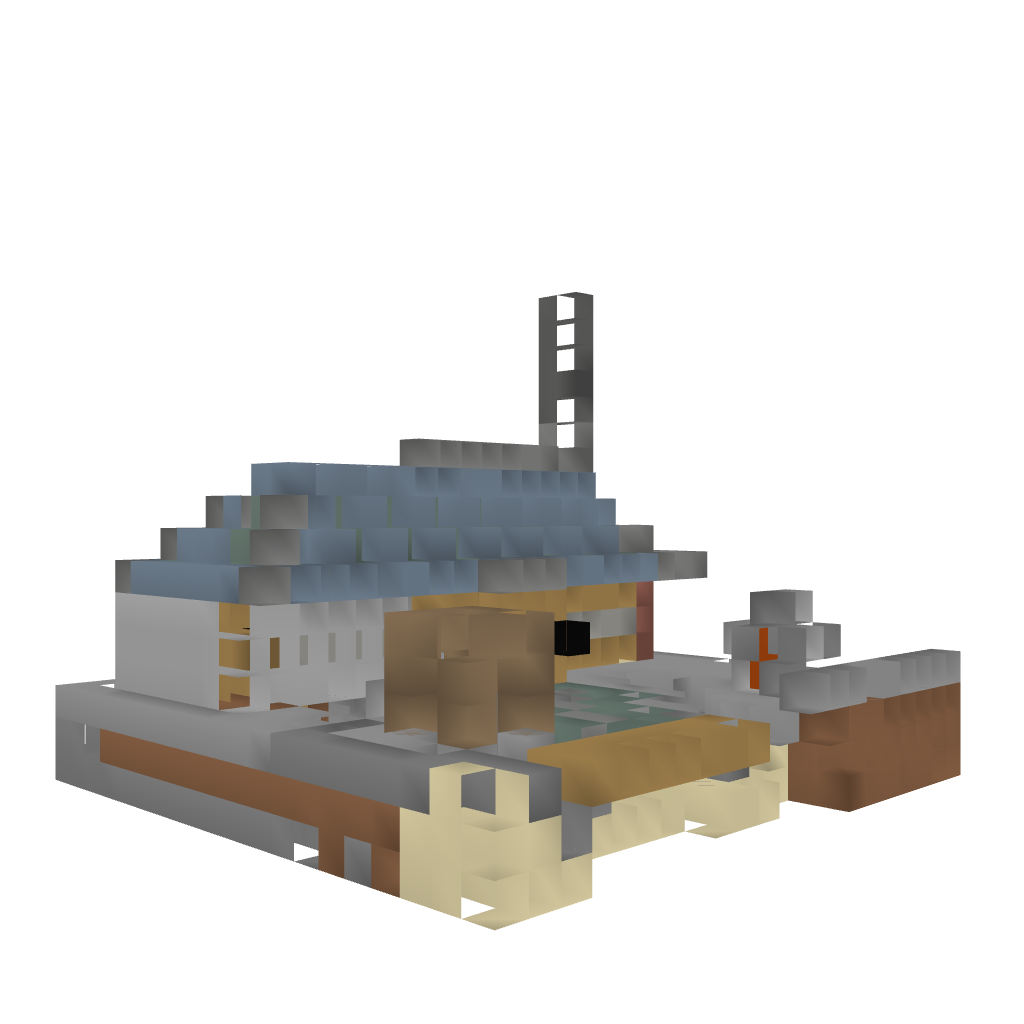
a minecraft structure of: Cozy house